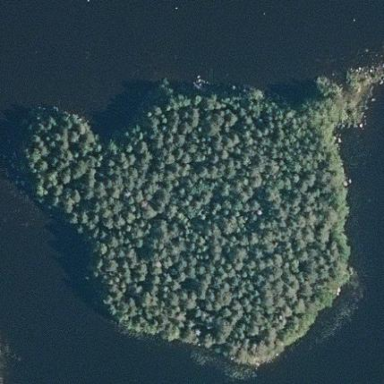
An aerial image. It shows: Islet covered in needle-leaved woodland.